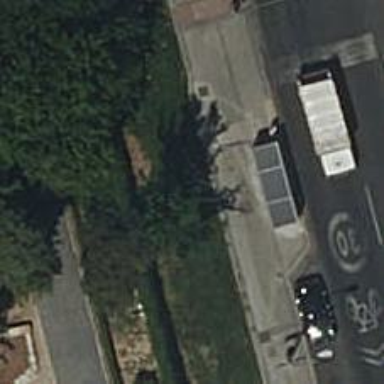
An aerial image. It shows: Bus stop with shelter. It is platform for public transport.